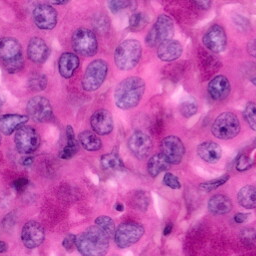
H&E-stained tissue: Pancreatic